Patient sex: M
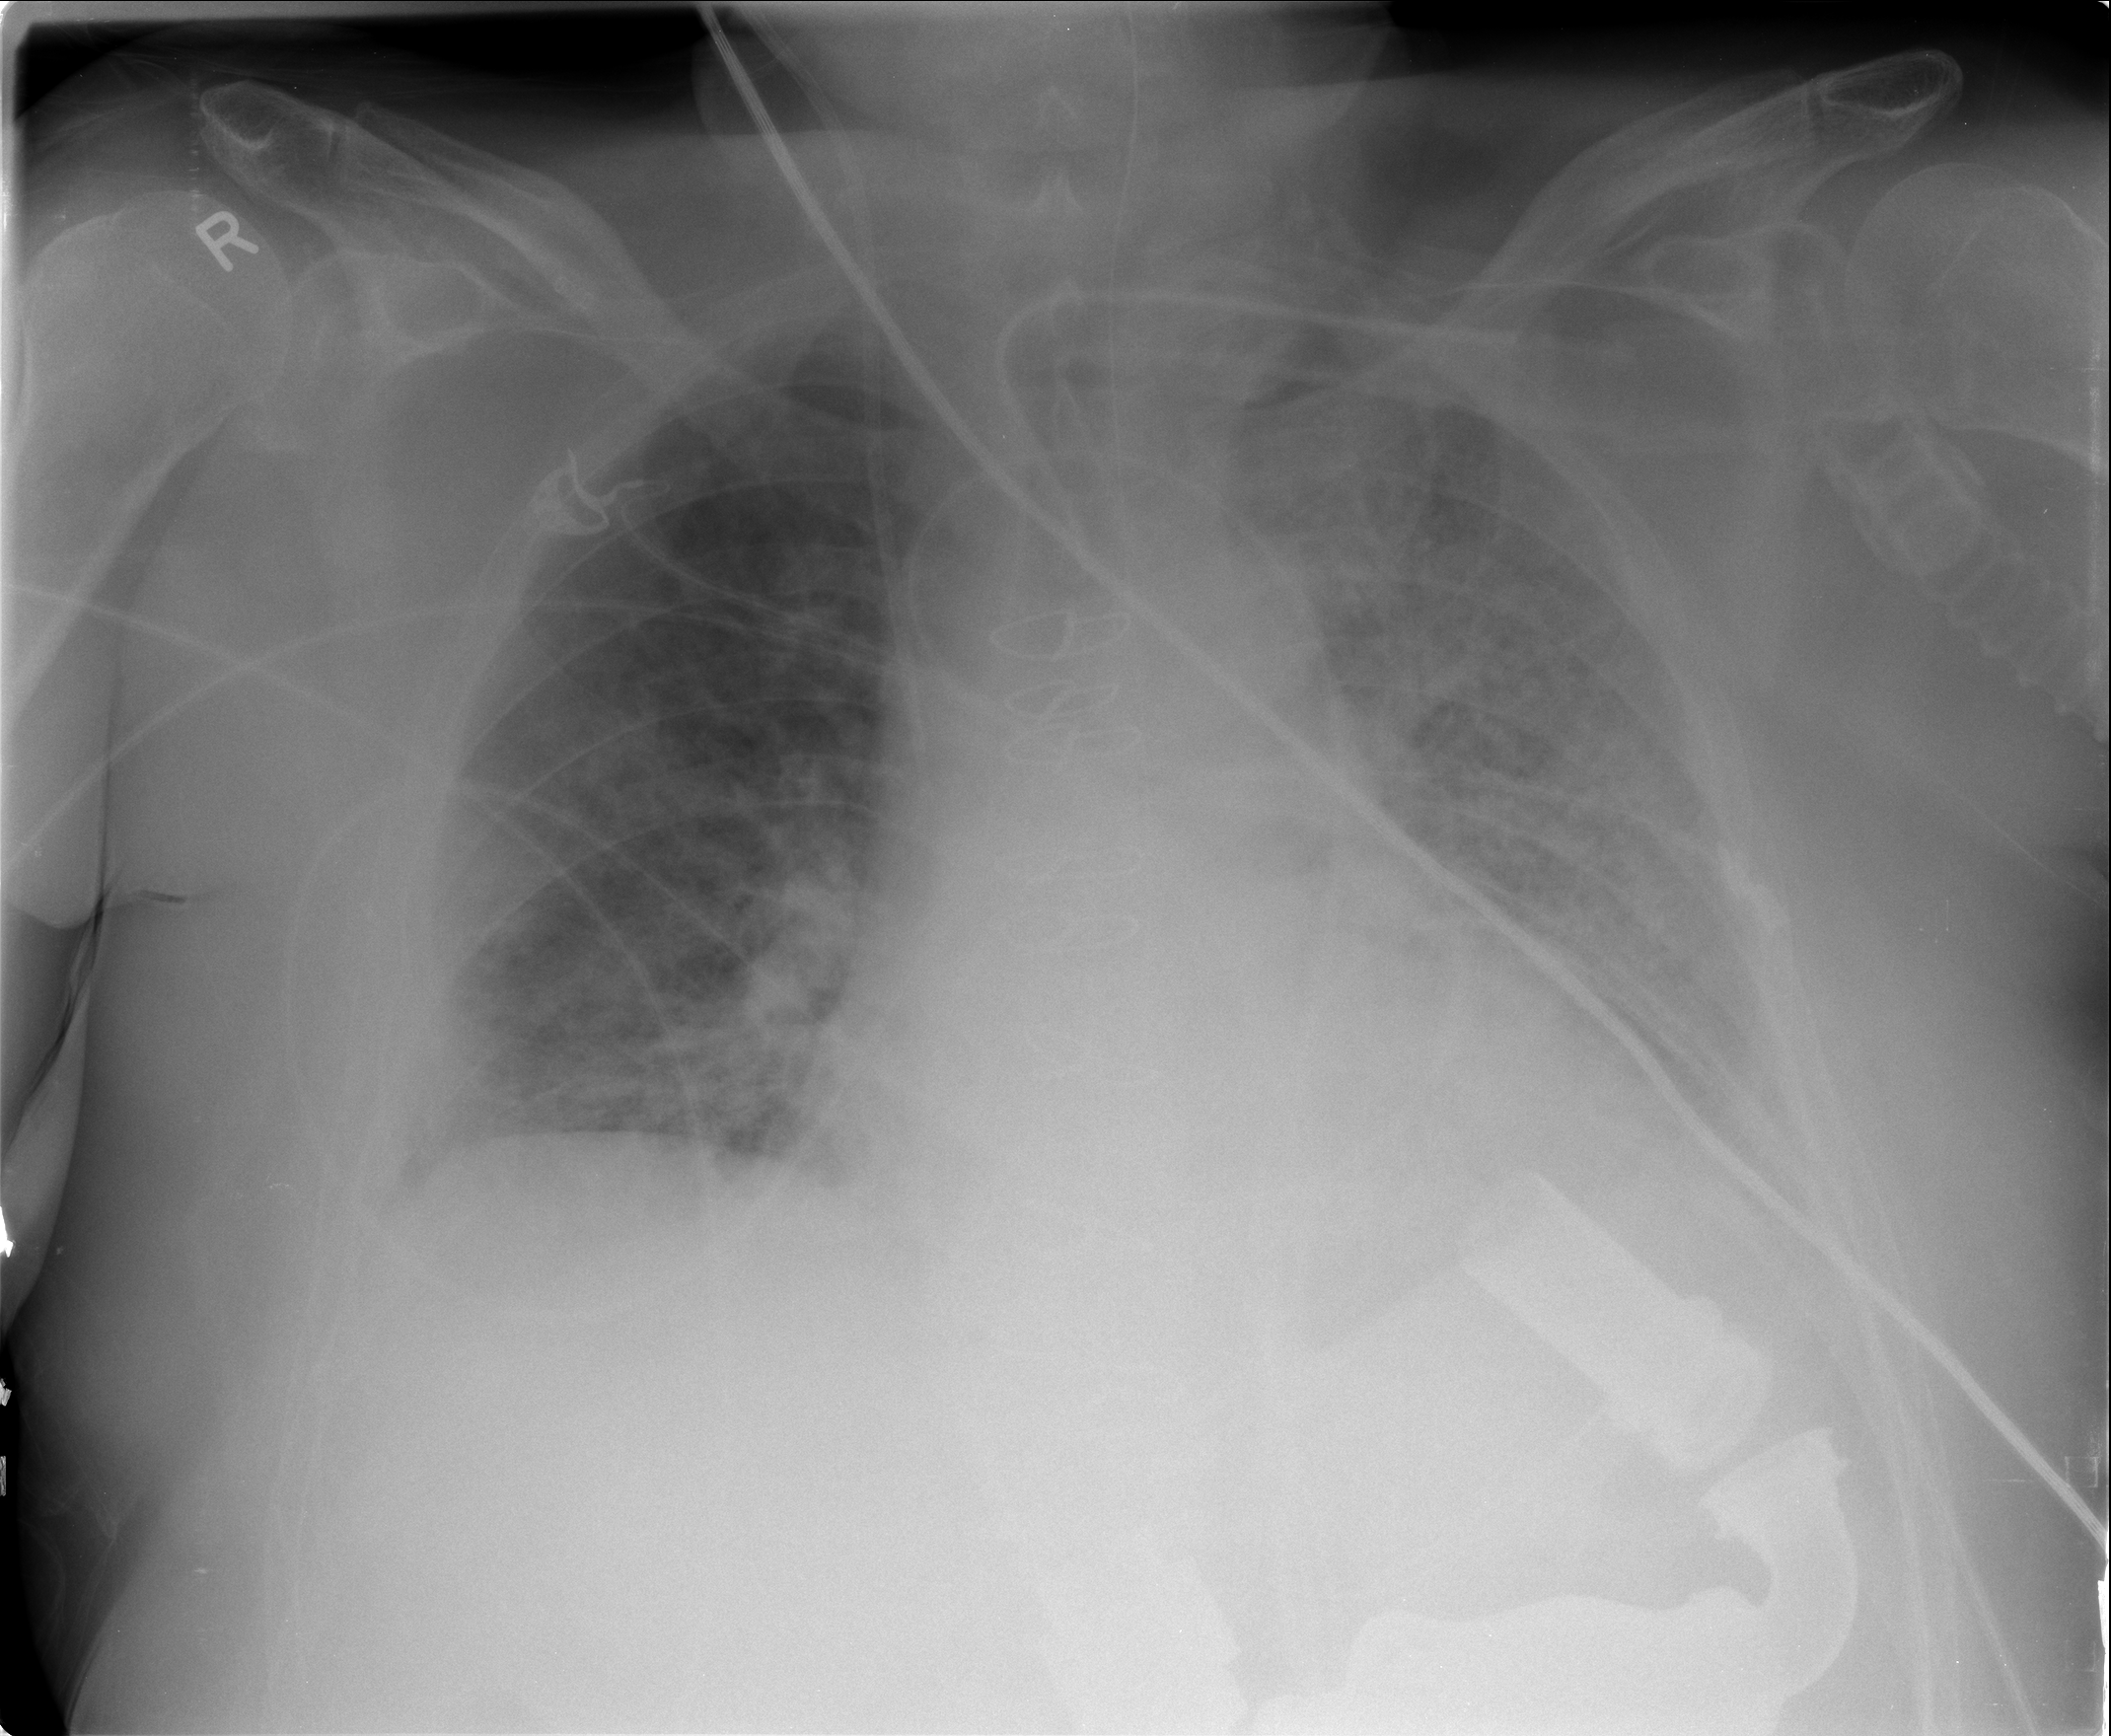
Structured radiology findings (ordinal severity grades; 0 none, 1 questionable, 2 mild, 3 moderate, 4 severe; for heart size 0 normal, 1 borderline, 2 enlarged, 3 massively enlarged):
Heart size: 1
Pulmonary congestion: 2
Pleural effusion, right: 1
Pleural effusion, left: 2
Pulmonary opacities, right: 2
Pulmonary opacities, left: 4
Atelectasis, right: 2
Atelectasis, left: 3